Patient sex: F
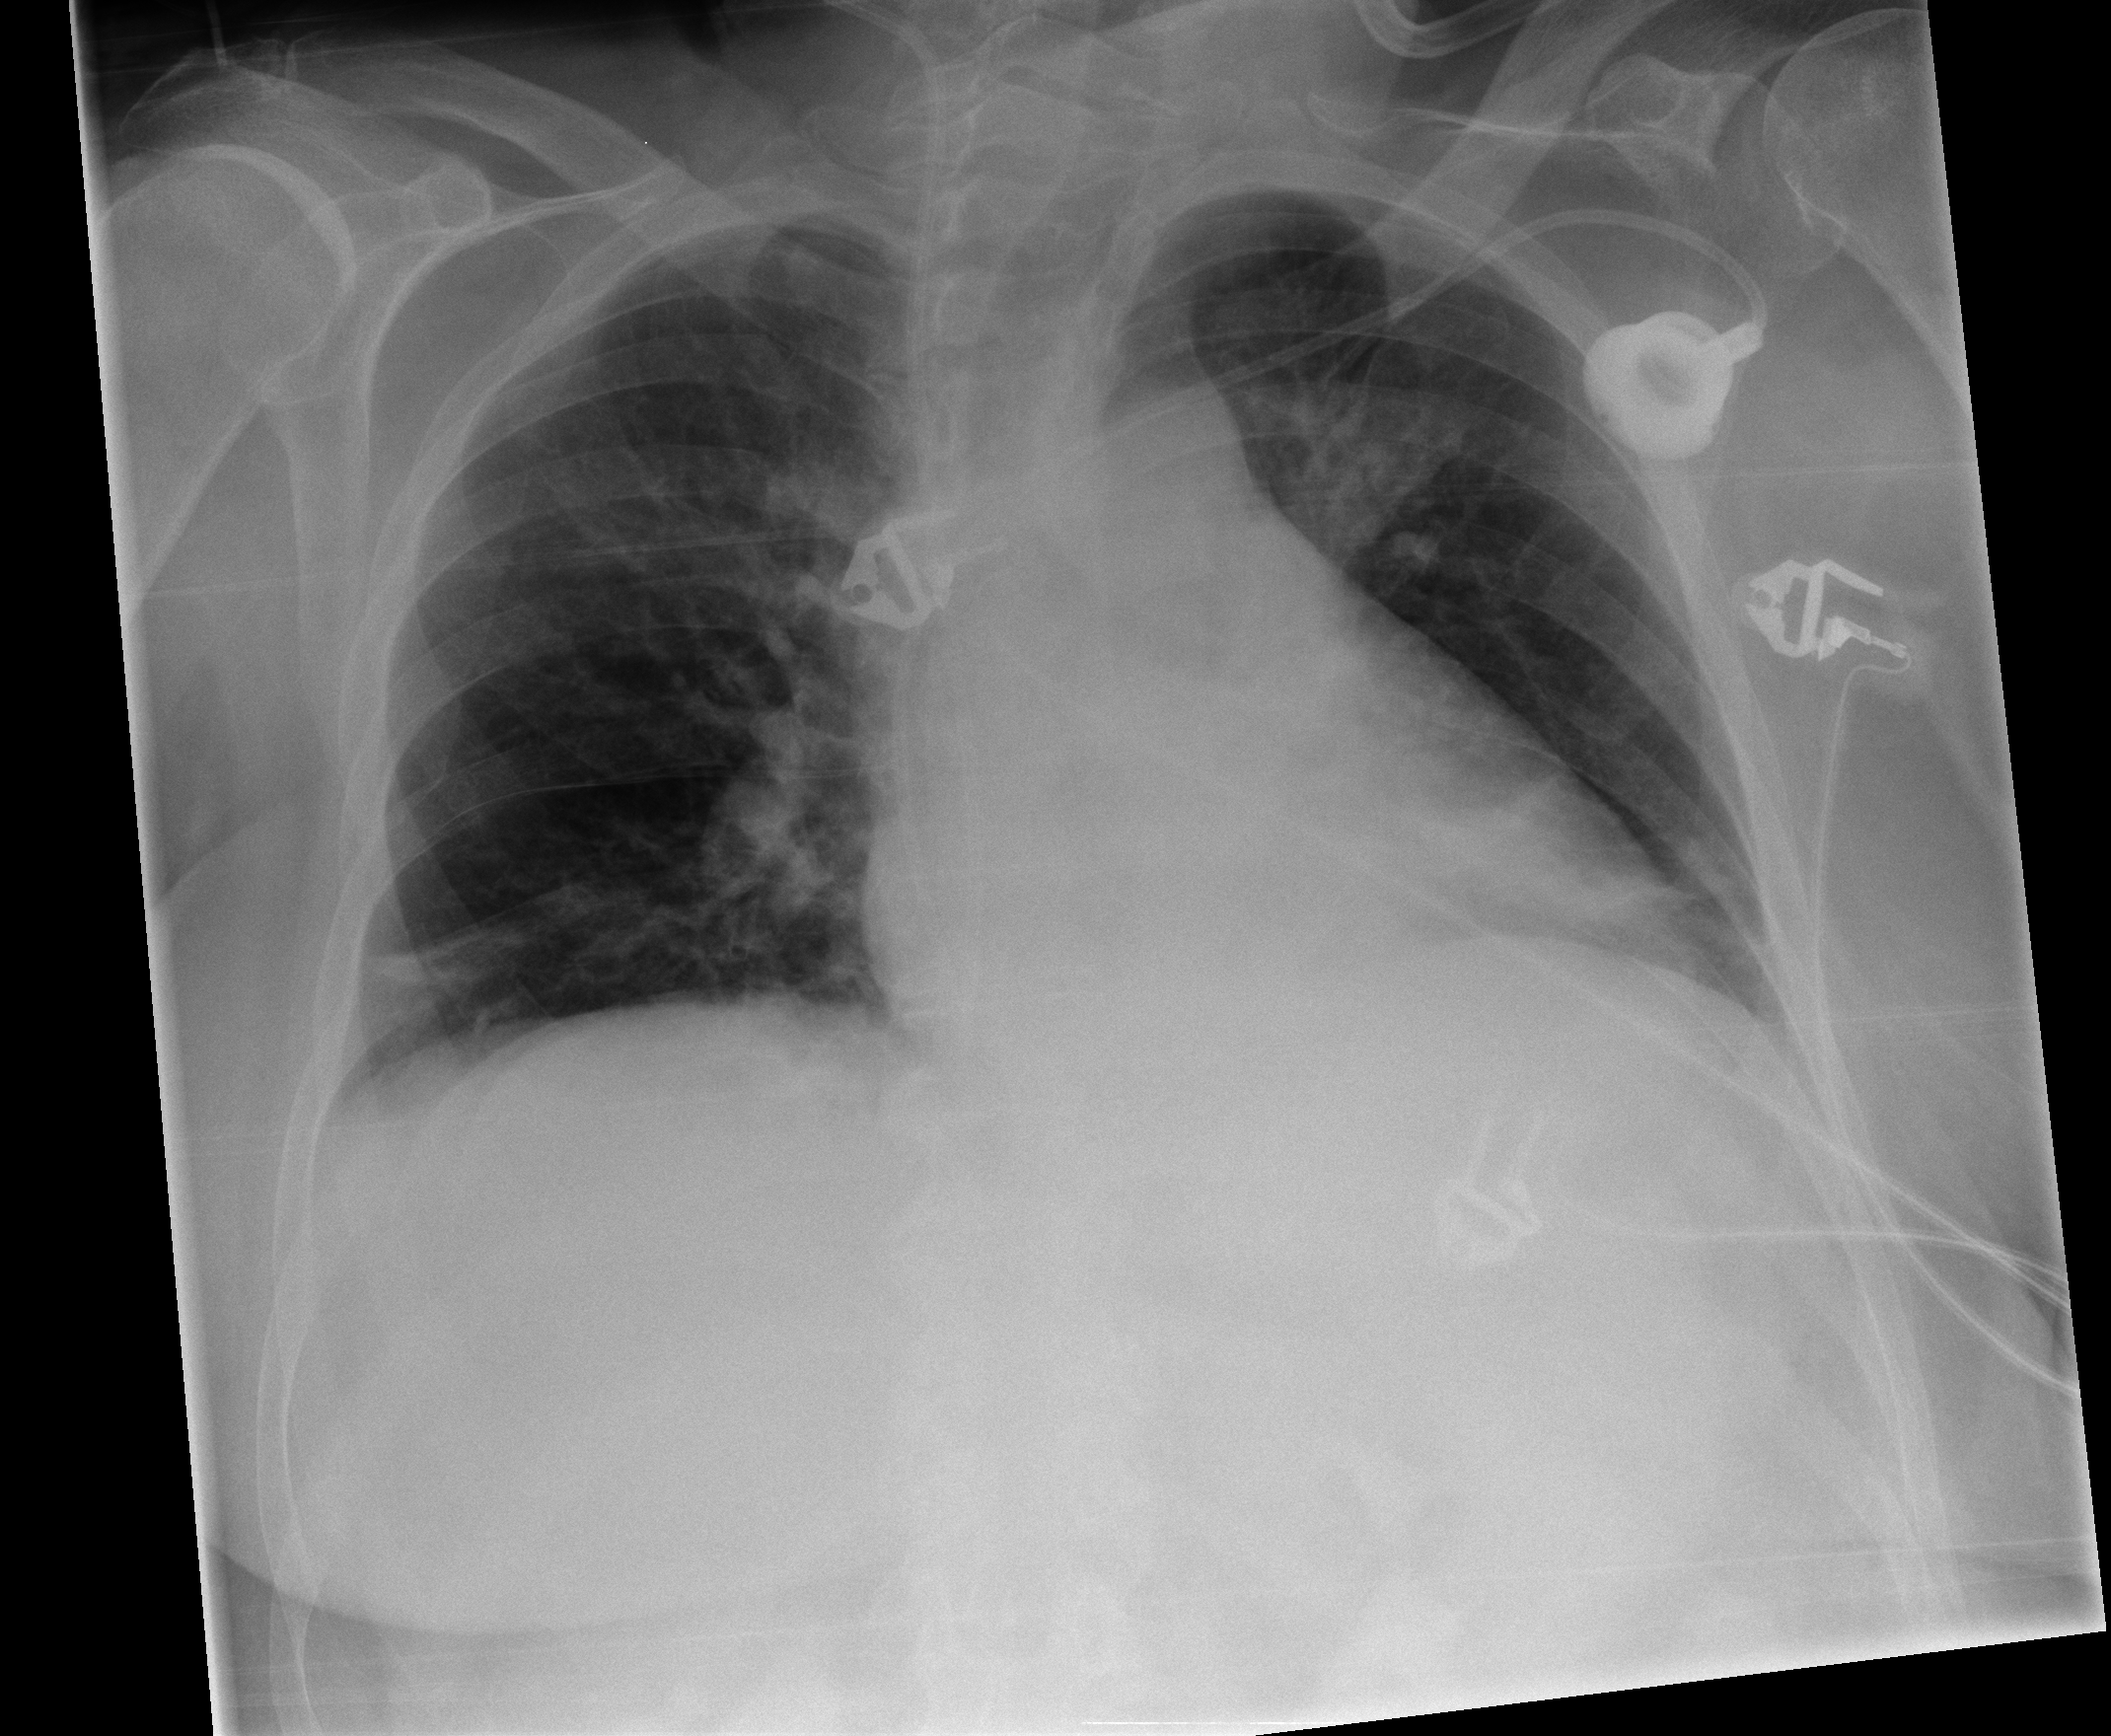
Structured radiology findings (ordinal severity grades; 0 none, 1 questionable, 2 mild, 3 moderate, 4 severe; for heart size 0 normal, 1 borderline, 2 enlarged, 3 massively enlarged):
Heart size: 2
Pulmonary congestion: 2
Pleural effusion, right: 2
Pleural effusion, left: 2
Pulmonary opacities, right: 0
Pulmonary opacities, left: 2
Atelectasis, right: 2
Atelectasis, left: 2